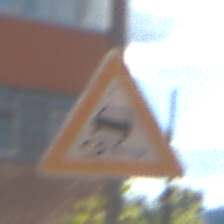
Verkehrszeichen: SchleuderOderRutschgefahr
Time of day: MorningAfternoon
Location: Outdoor (Suburban)
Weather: PartlyCloudy
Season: NotSpecified
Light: Natural